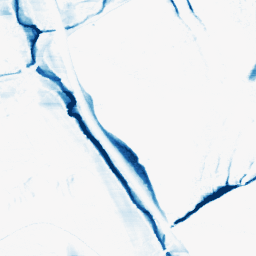
Category: morphological
Decomposition family: morphological_ellipse
Decomposition parameters: operation: closing
width: 5
height: 30
Upsampling method: sinc_hamming
Upsampling parameters: scale: 4
kernel_size: 16
Upsampling scale: 4